Field crop: maize
Growth stage: 2
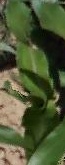
Species: maize